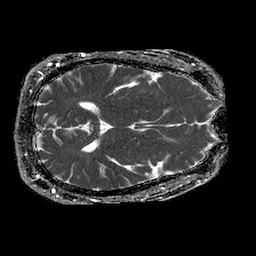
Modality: ADC
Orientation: axial
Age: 44
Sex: male
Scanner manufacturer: philips
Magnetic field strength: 1.5 T
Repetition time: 4.6 s
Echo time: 0.08631 s